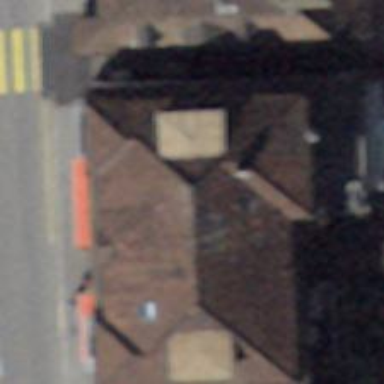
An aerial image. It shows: Restaurant.